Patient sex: F
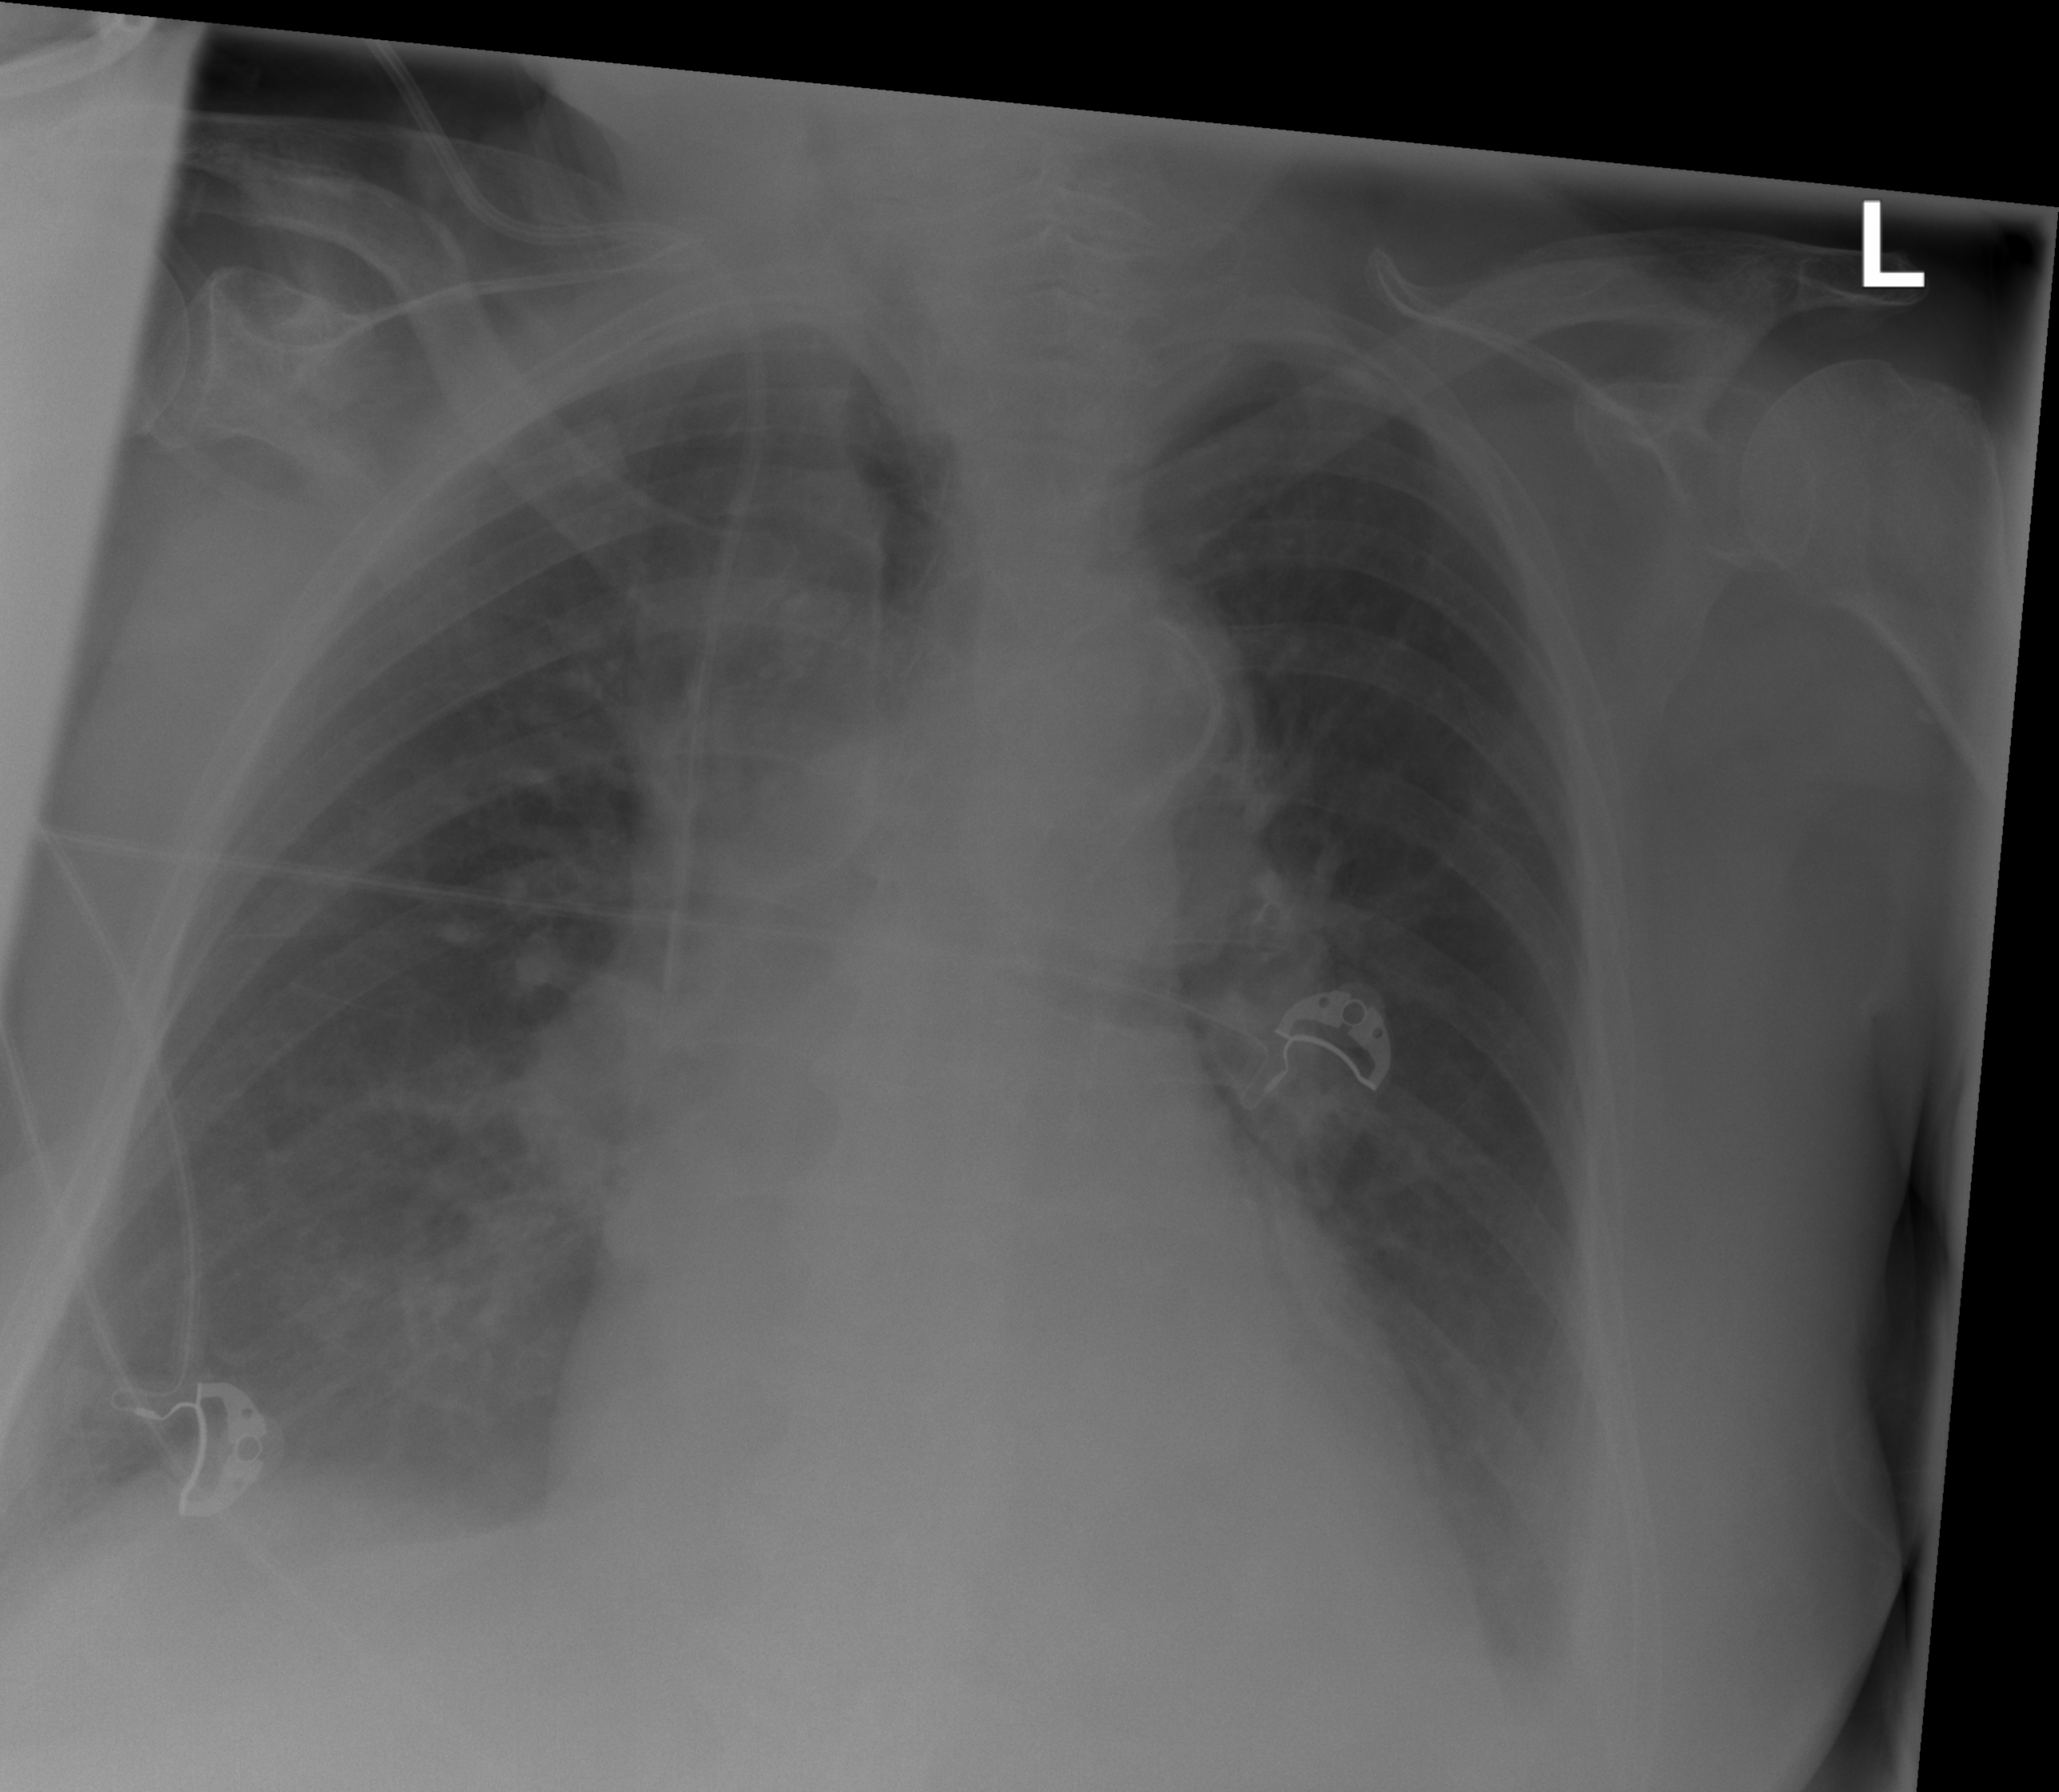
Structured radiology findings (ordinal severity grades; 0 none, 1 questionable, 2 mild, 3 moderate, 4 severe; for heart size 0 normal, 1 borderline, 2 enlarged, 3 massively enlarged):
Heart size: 1
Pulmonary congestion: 2
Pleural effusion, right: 2
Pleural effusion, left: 2
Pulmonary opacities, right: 0
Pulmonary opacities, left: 0
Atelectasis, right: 0
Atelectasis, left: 0